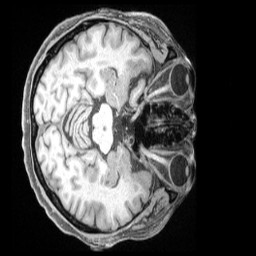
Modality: T1w
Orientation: axial
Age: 68
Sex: male
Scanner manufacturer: siemens
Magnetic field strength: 3 T
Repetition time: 2.5 s
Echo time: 0.00222 s